Question: In my app I've got a theme without an action bar, but for one of my activities I need an action bar with white title. So, here is it's code:
'''
<RelativeLayout xmlns:android="http://schemas.android.com/apk/res/android"
xmlns:tools="http://schemas.android.com/tools" xmlns:app="http://schemas.android.com/apk/res-auto"
android:layout_width="match_parent"
android:layout_height="match_parent">
<android.support.v7.widget.Toolbar
android:id="@+id/toolbar"
android:minHeight="?attr/actionBarSize"
android:background="@color/color_primary"
android:layout_width="match_parent"
android:layout_height="wrap_content"
app:title="Title"
app:theme="@style/ThemeOverlay.AppCompat.Dark.ActionBar"
app:popupTheme="@style/ThemeOverlay.AppCompat.Light"/>
<fragment android:layout_width="match_parent"
android:layout_height="match_parent"
android:layout_below="@id/toolbar"
android:id="@+id/map"
android:name="com.google.android.gms.maps.SupportMapFragment"/>
</RelativeLayout>
'''
As you see, this activity also contains Google Maps Fragment.
Result:

As you see, title color is not white. Why? I wonder.
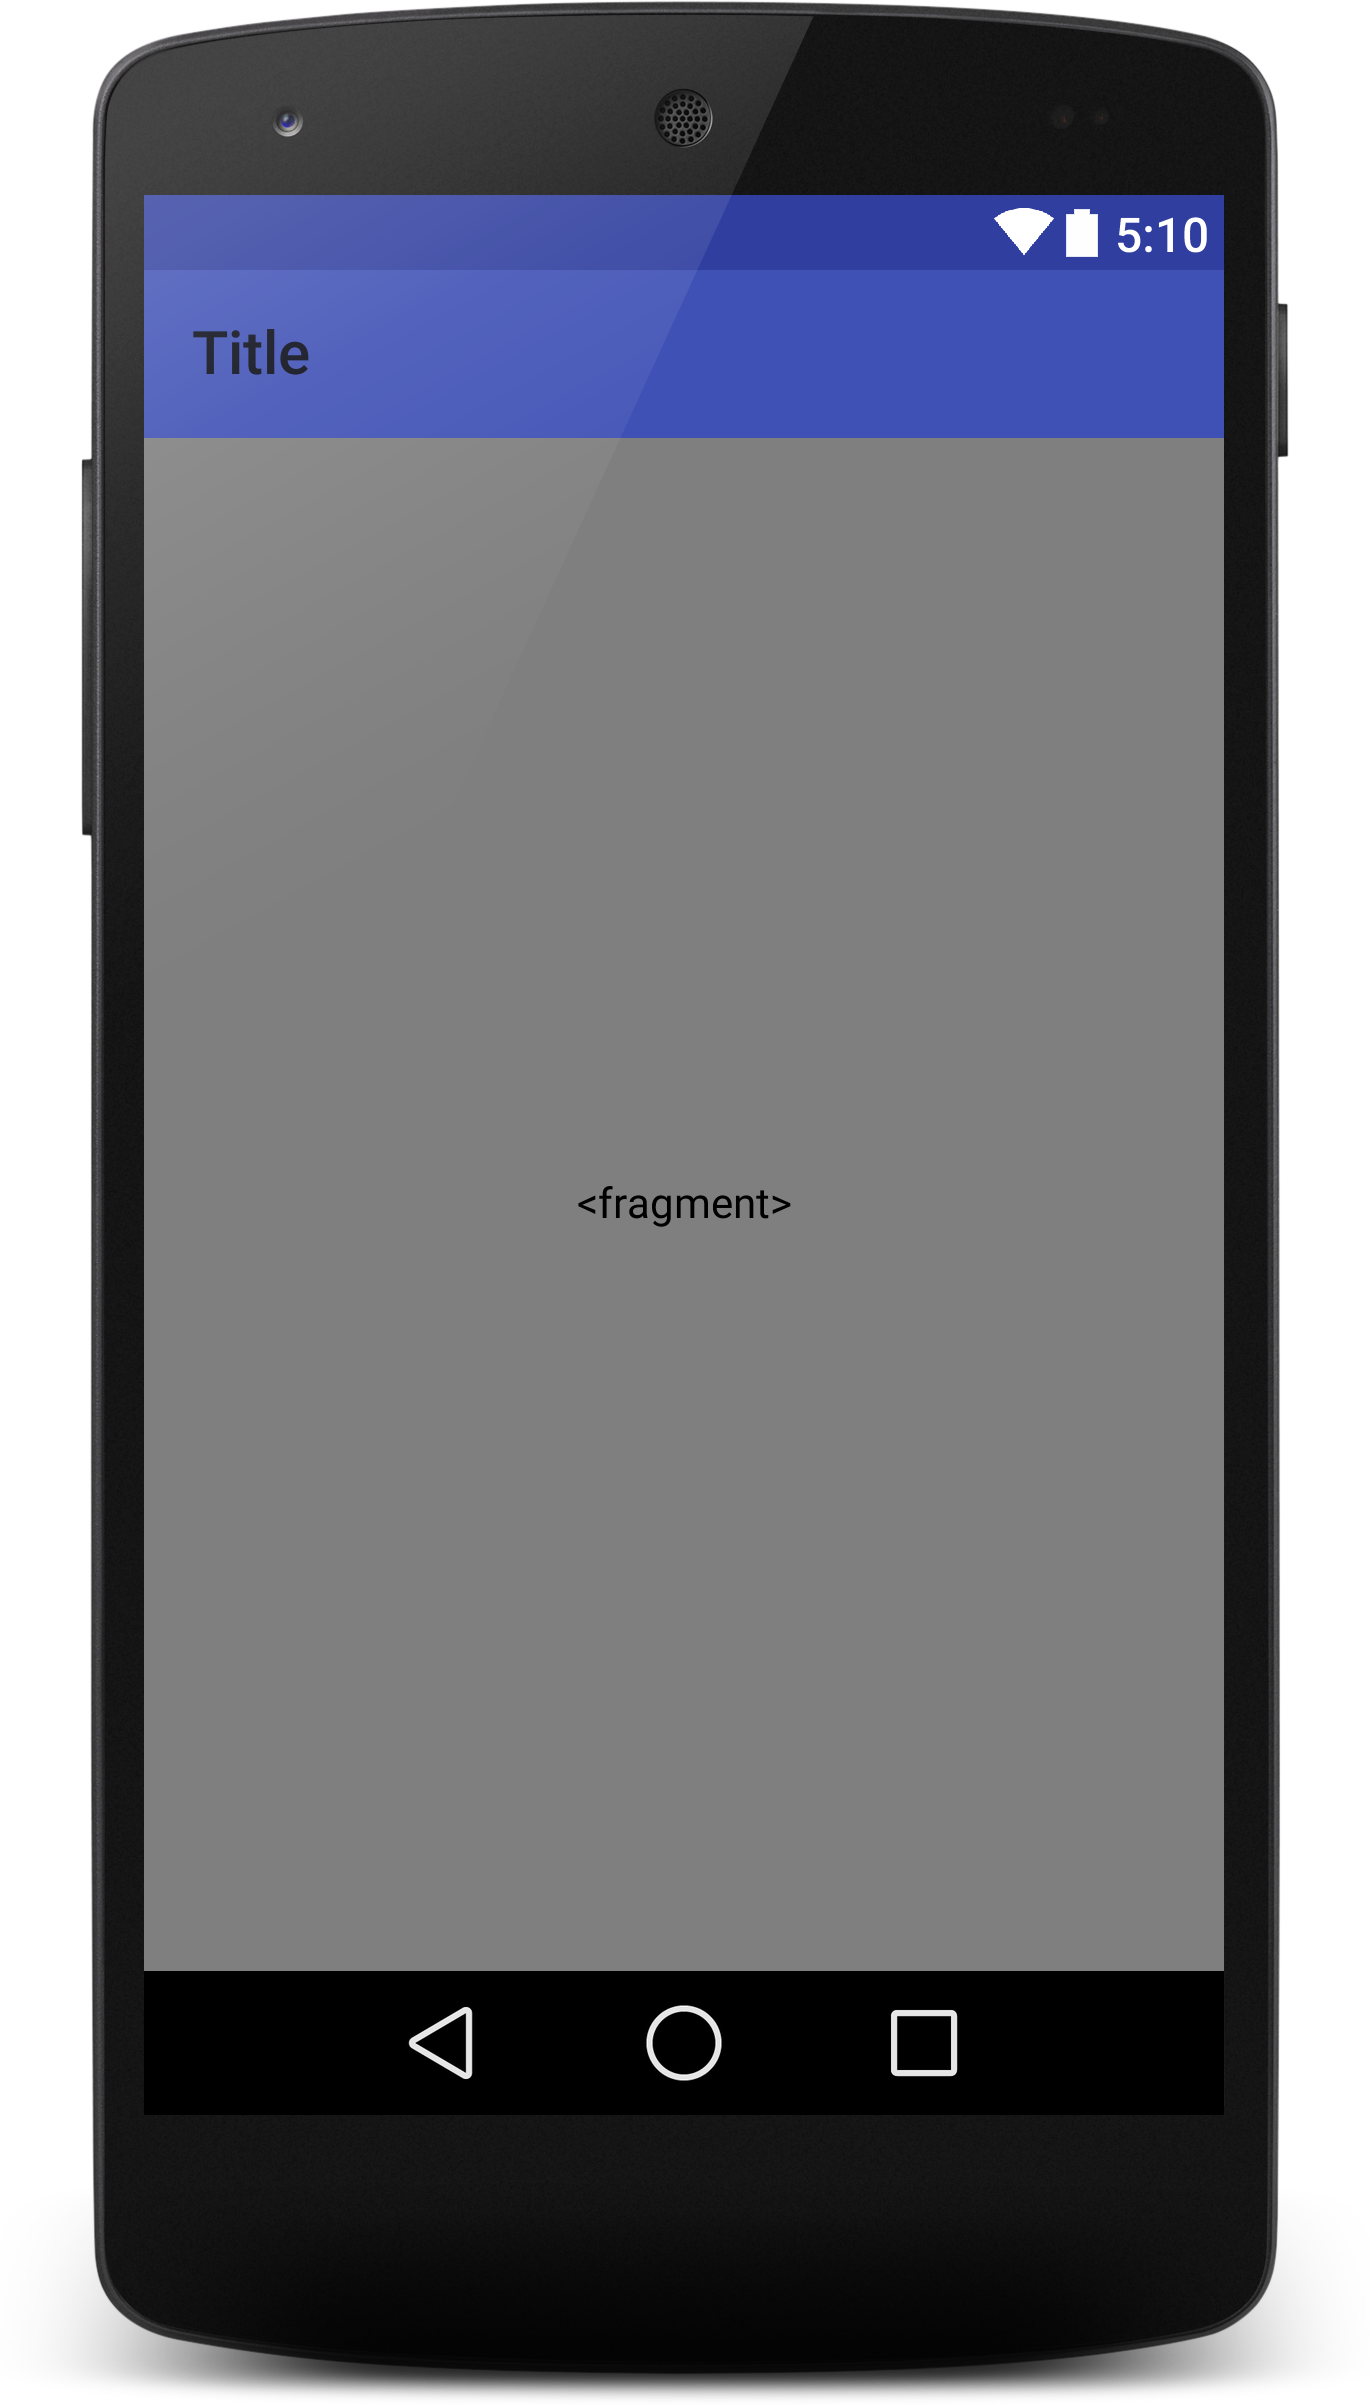
Answer: After @Raghunandan: Just add this string to you 'AppBaseTheme' in 'styles.xml':
'''
<item name="android:textColorPrimary">@android:color/white</item>
'''